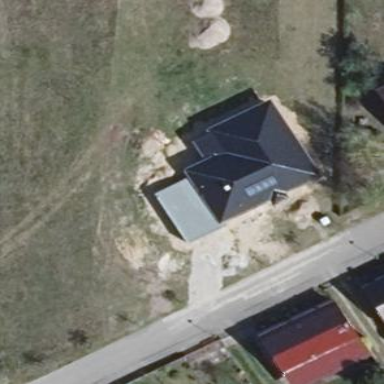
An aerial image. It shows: Simple house.